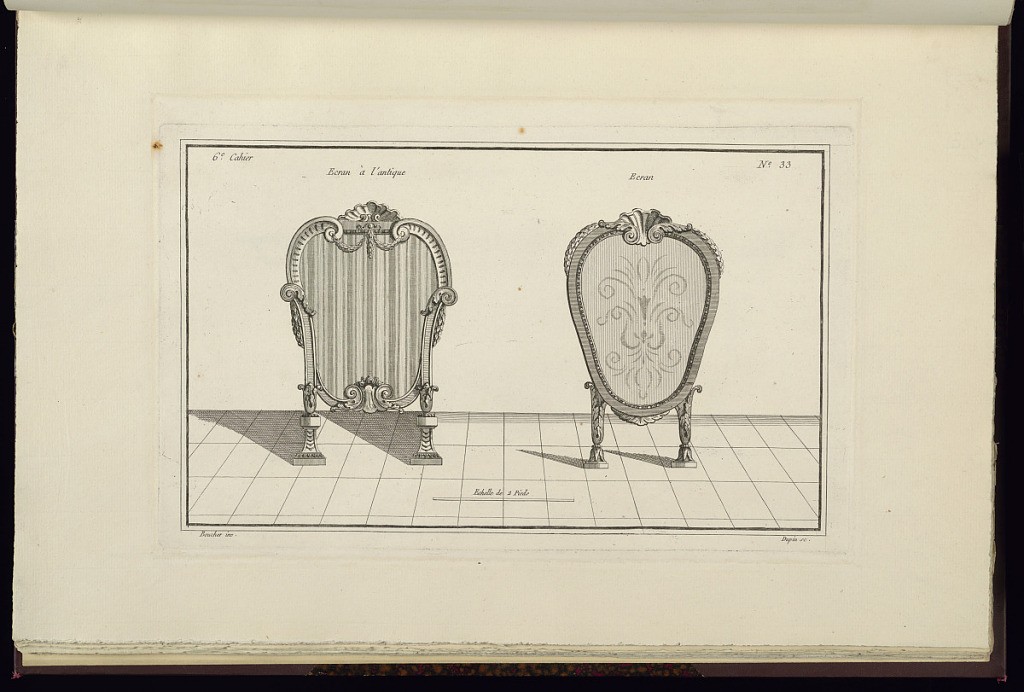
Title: Ecran à l'antique [et] Ecran
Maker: Juste-François Boucher, French, 1736 – 1782
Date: ca. 1775
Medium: Engraving on off white laid paper
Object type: Print
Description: Designs for two standing screens. The one on the left is decorated in an "antique" style with scrolls, scalloping, and acanthus leaf details. The right screen is narrower at the bottom and features egg and dart, acanthus leaf, scrolls, and scallop carving. The plate is signed.